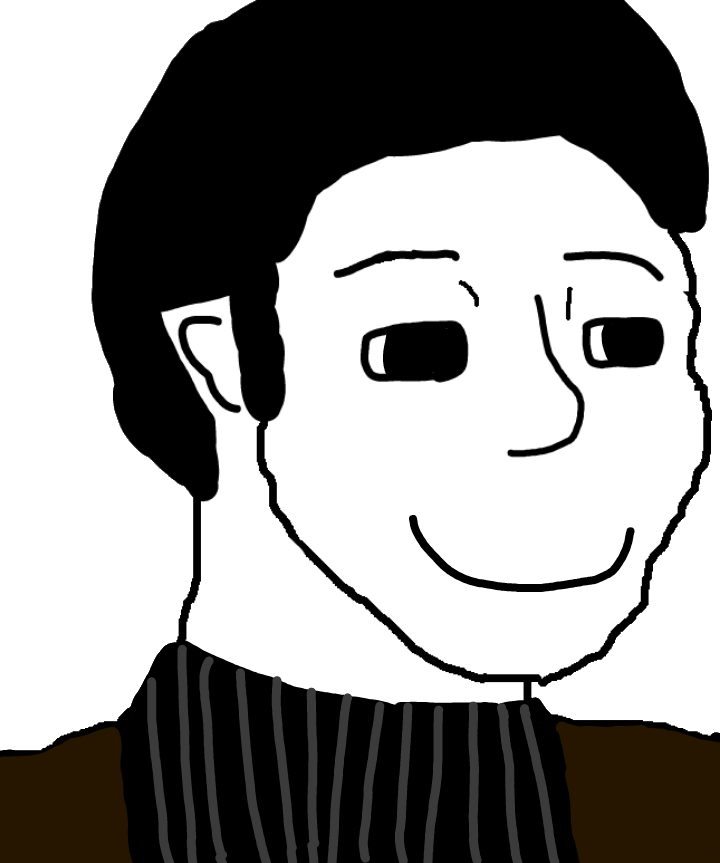
Label: 5_Oomer